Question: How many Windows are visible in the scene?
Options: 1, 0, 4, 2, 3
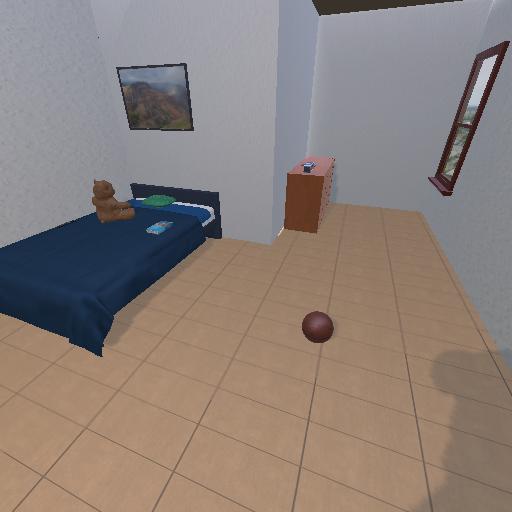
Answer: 1